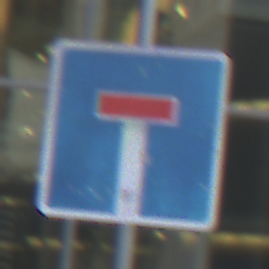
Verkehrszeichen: Sackgasse
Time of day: SunriseSunset
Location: Outdoor (Urban)
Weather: PartlyCloudy
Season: NotSpecified
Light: Natural